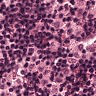
Metastatic tissue present: no